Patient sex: M
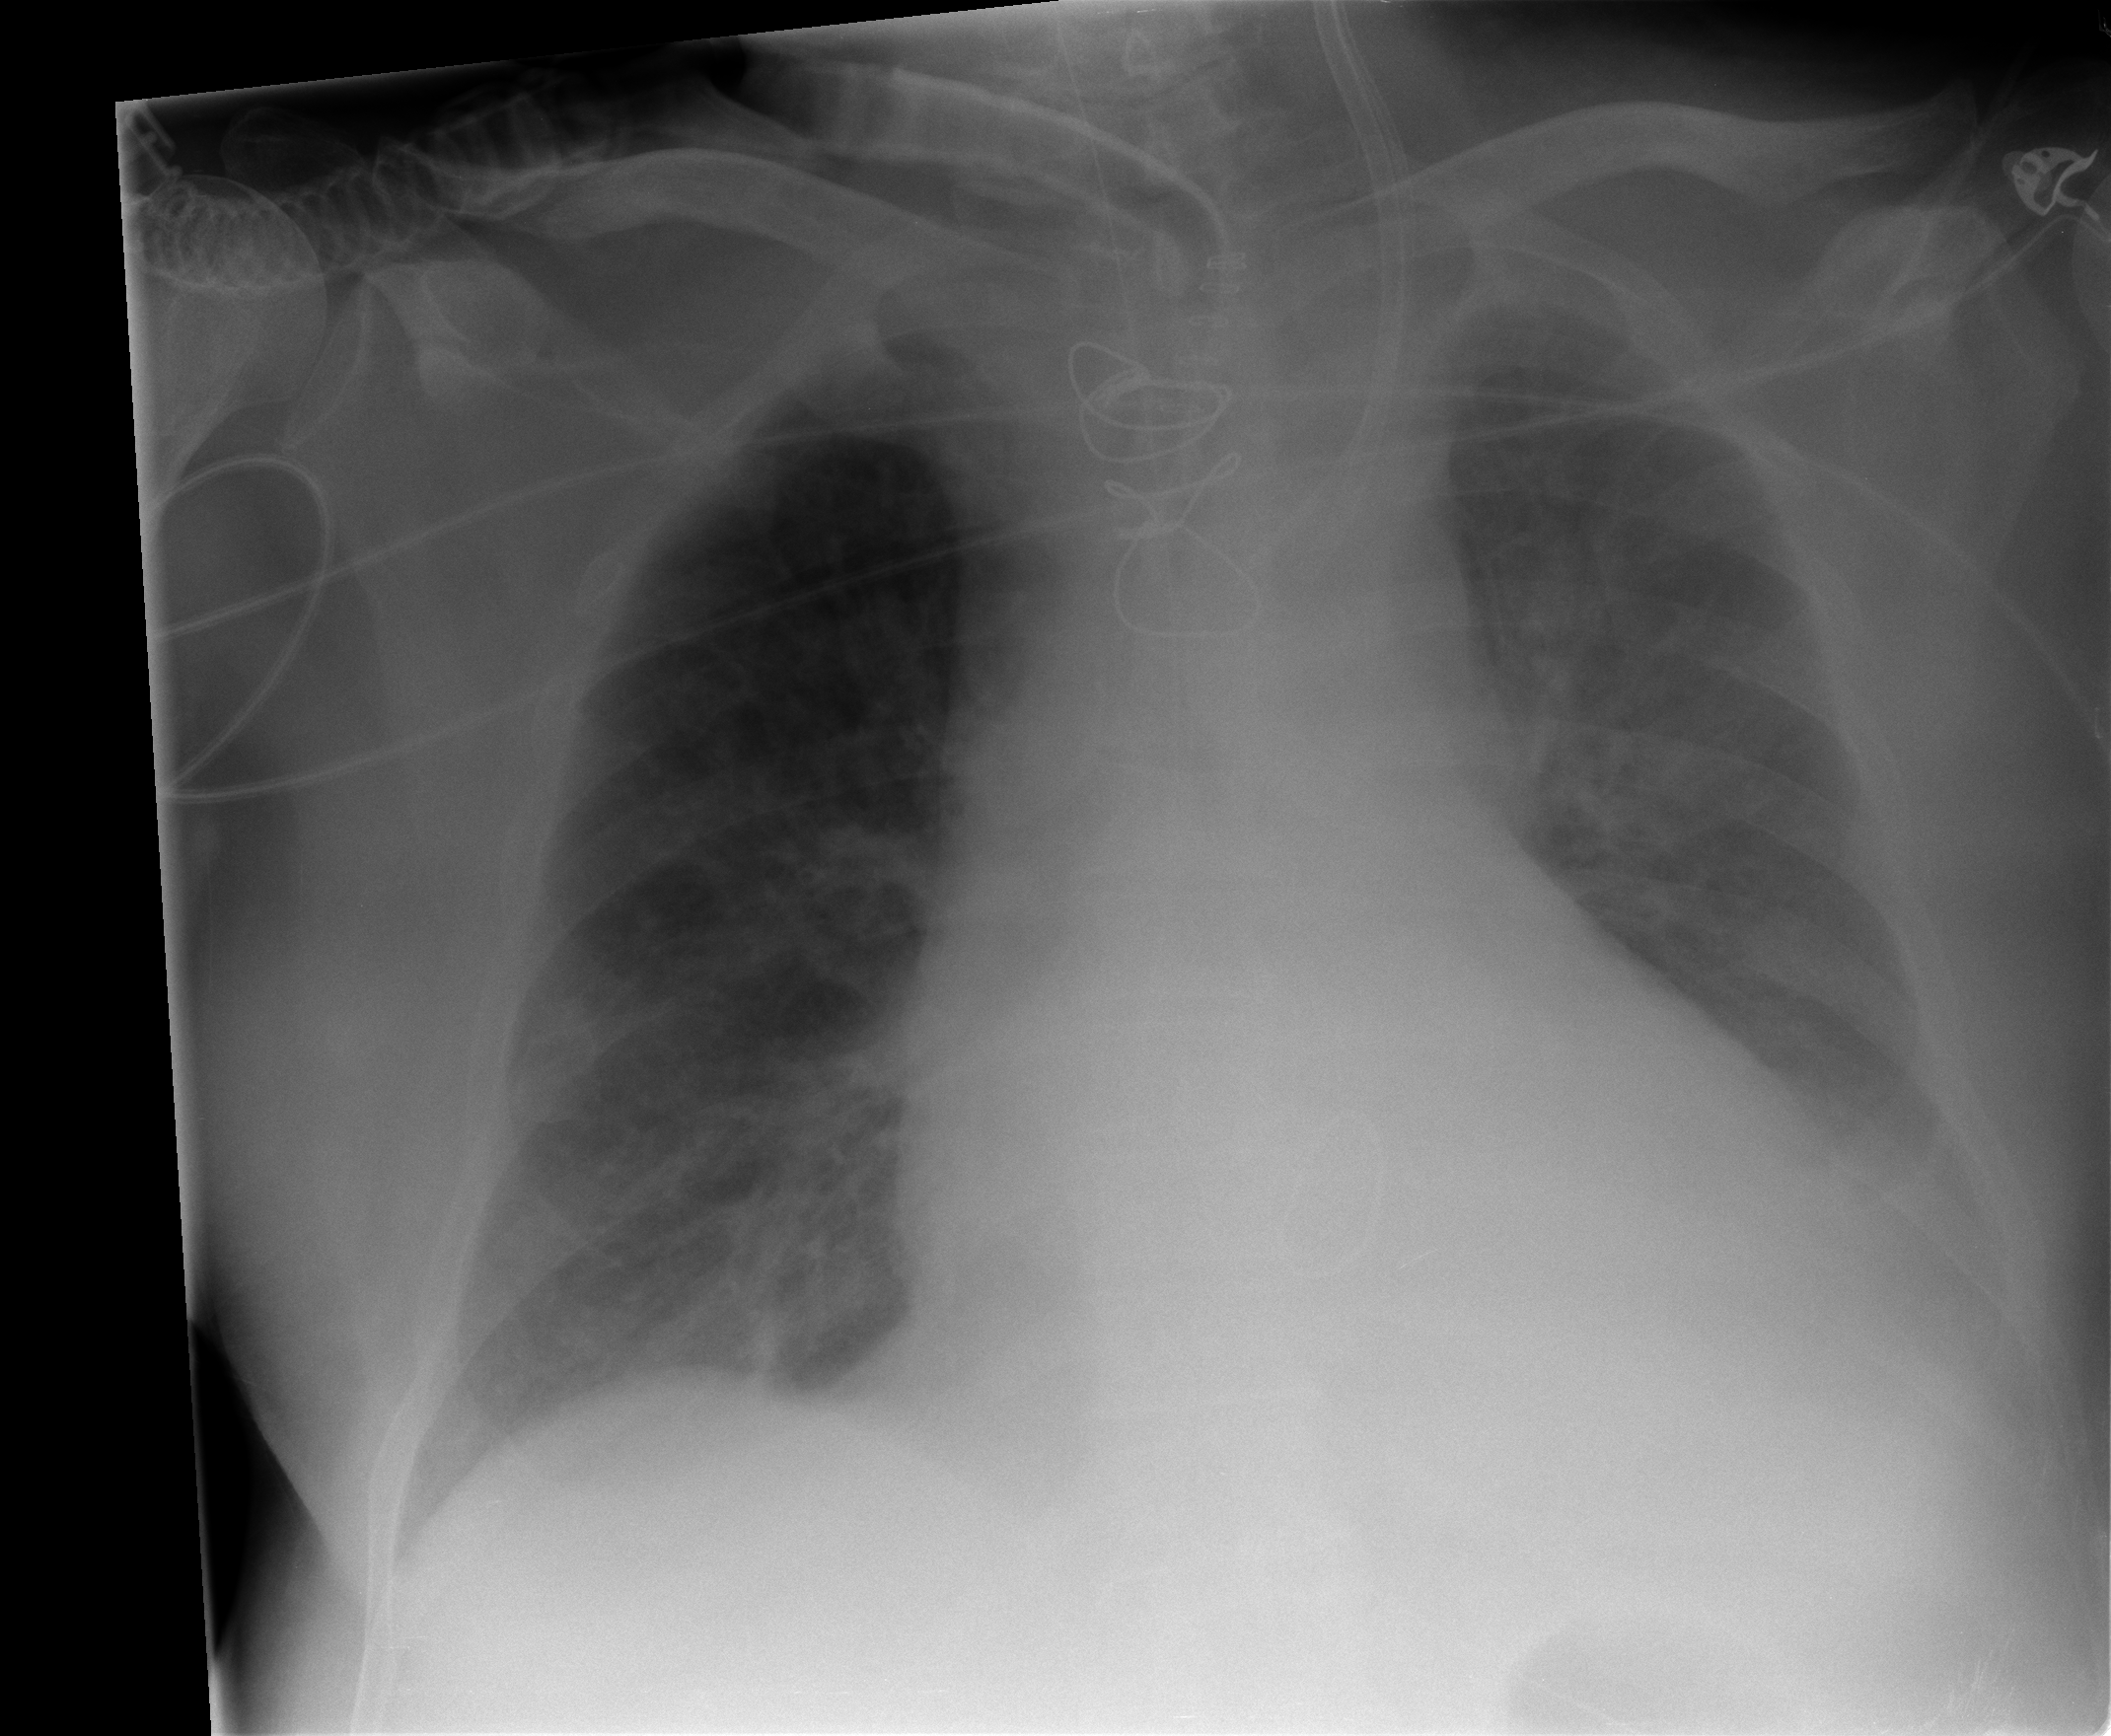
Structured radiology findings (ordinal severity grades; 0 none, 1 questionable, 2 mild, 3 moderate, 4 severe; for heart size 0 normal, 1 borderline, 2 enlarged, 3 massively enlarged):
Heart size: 2
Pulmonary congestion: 2
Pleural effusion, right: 0
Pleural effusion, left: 2
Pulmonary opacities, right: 0
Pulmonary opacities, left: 0
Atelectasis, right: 0
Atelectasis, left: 2